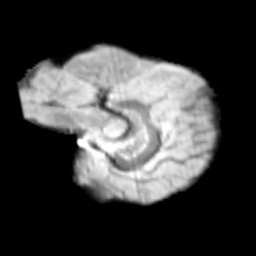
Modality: T2w
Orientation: sagittal
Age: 11
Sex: male
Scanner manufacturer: siemens
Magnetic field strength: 3 T
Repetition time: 3.8 s
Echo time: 0.07 s